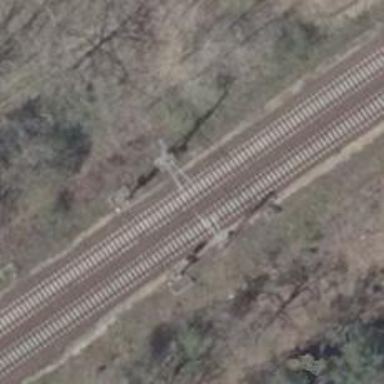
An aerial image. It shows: Milestone along the railway track with catenary mast.